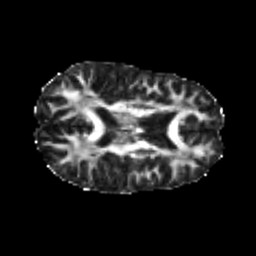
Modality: FA
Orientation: axial
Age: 23
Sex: female
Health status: healthy
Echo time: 0.074 s